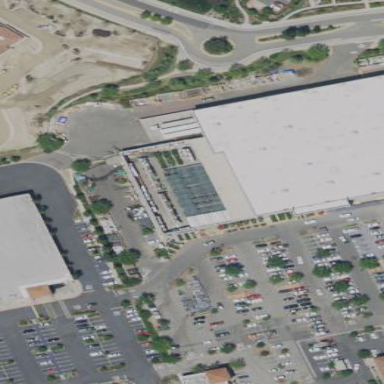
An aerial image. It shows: Garden center.